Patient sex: F
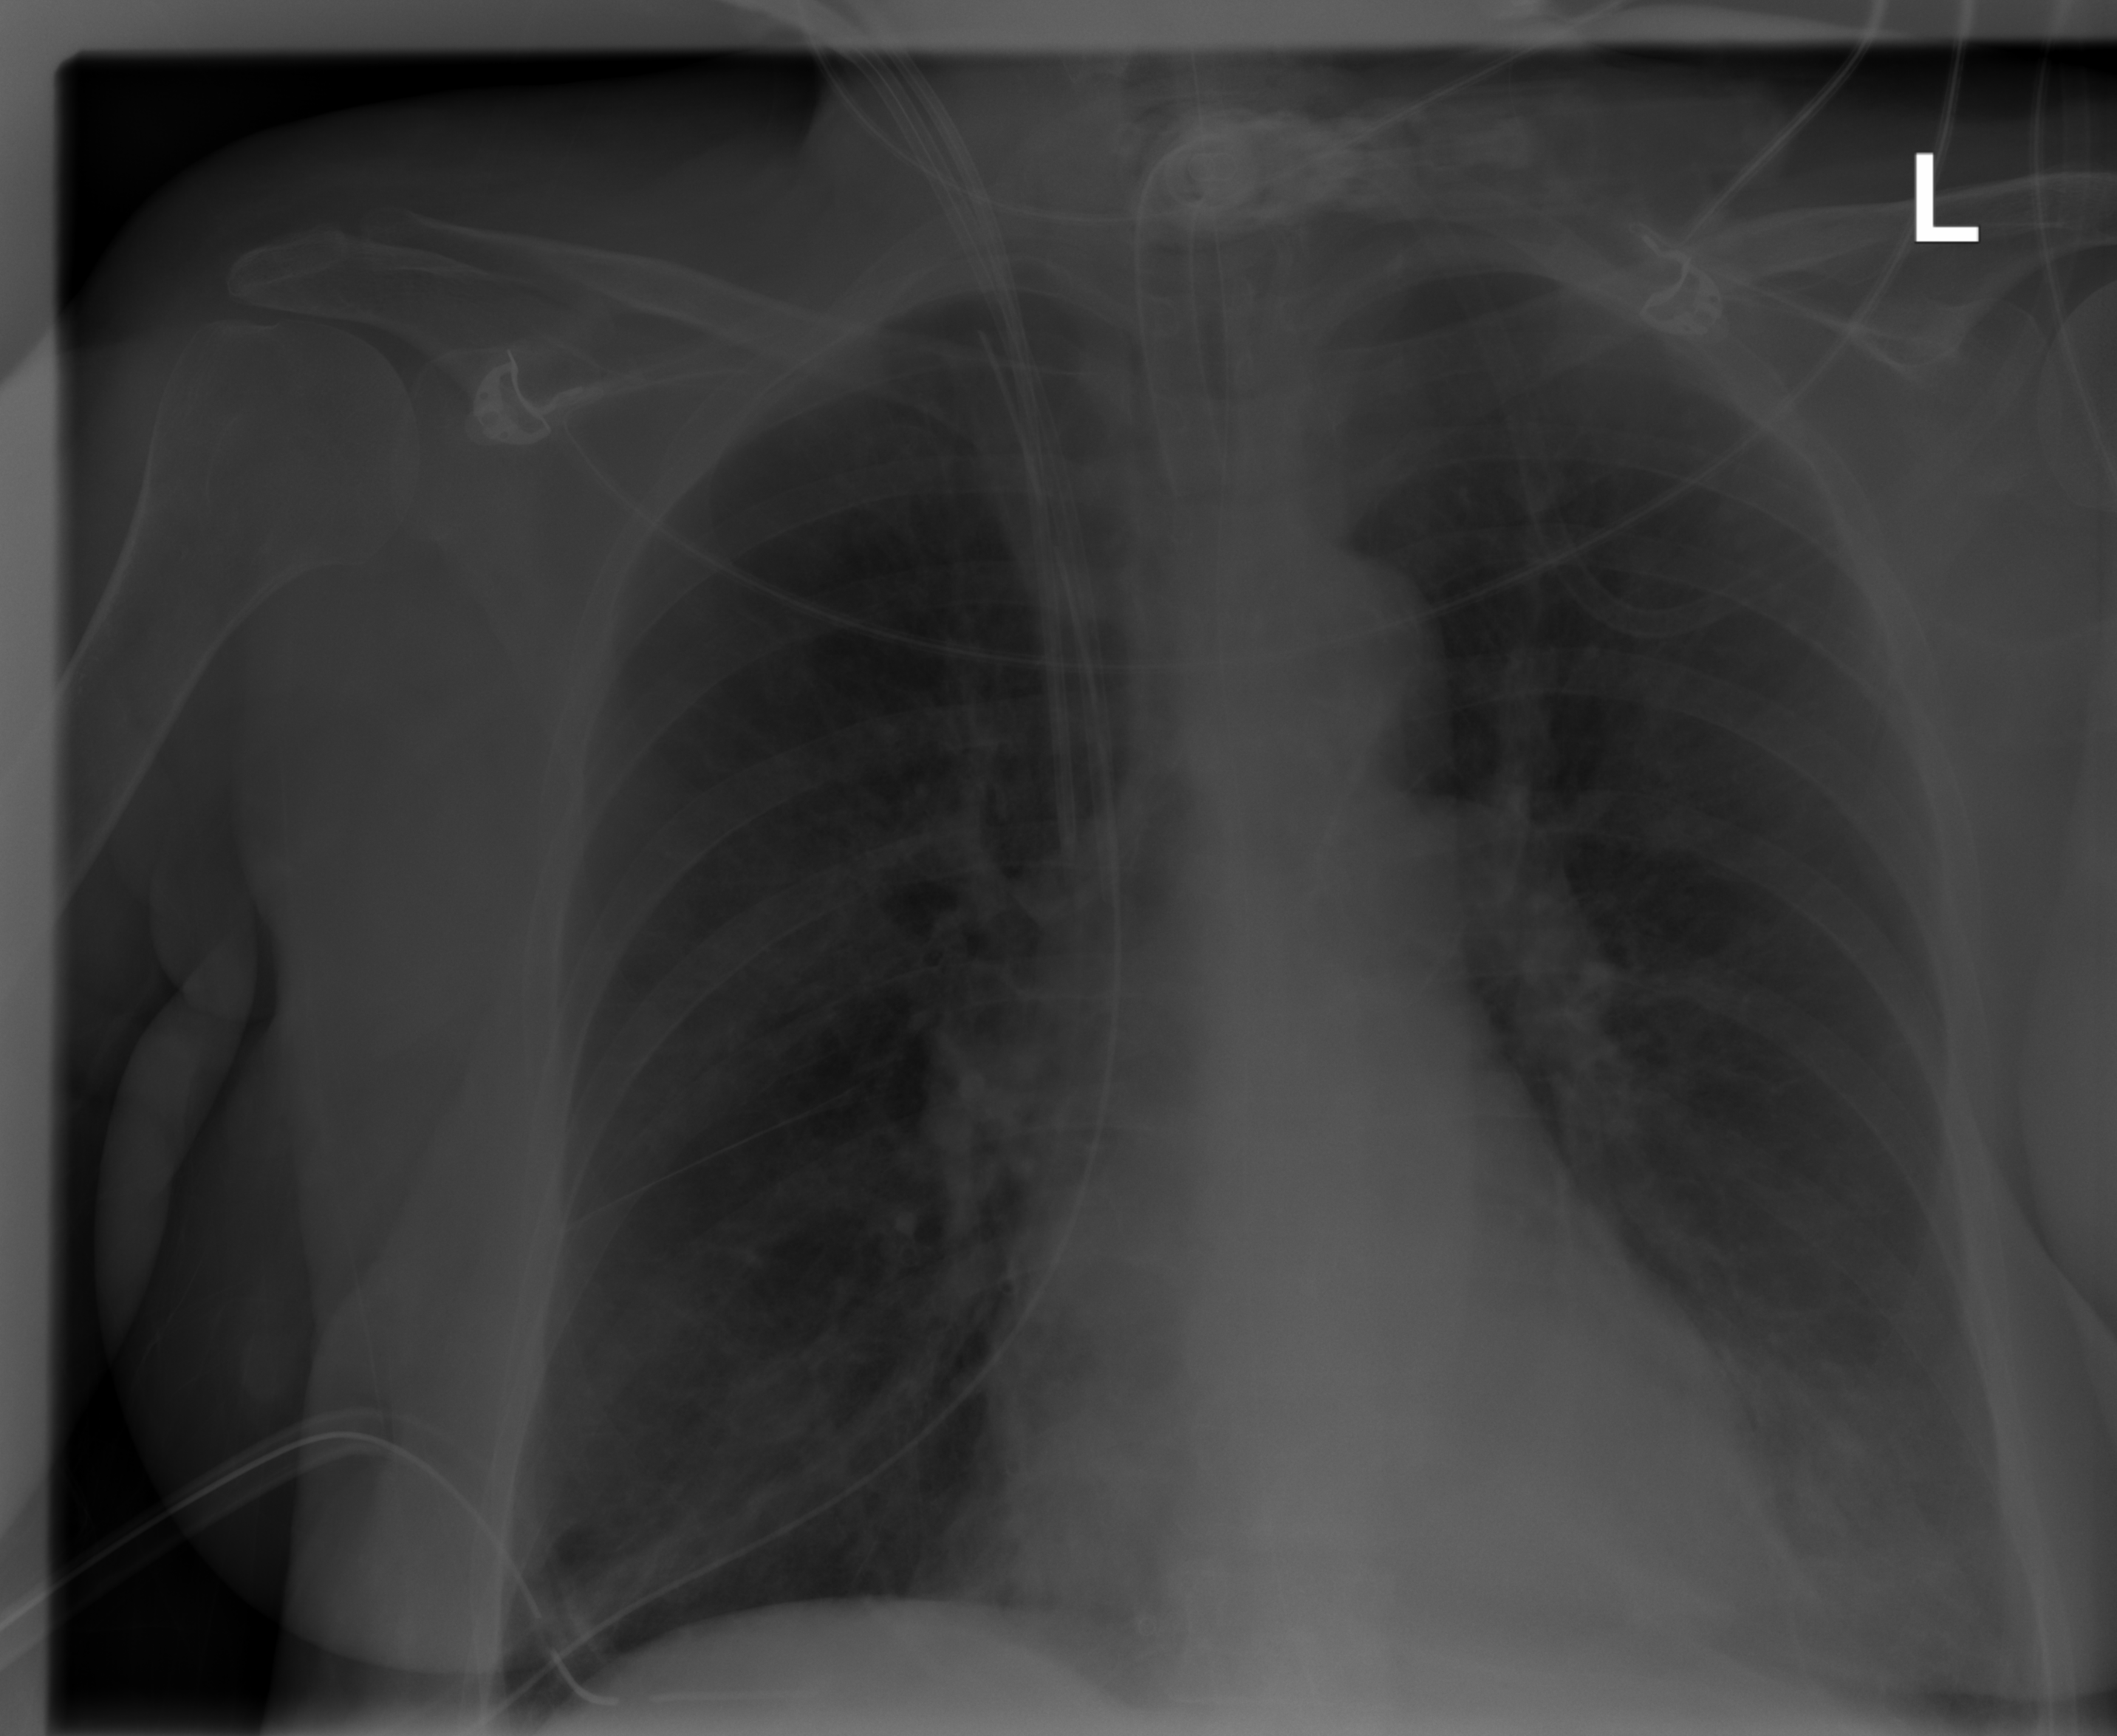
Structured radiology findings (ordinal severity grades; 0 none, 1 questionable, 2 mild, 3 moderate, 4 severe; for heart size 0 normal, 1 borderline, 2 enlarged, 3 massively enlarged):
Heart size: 0
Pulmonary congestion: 2
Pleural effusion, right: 0
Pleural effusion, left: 2
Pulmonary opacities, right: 0
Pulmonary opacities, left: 0
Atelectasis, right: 2
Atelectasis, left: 2